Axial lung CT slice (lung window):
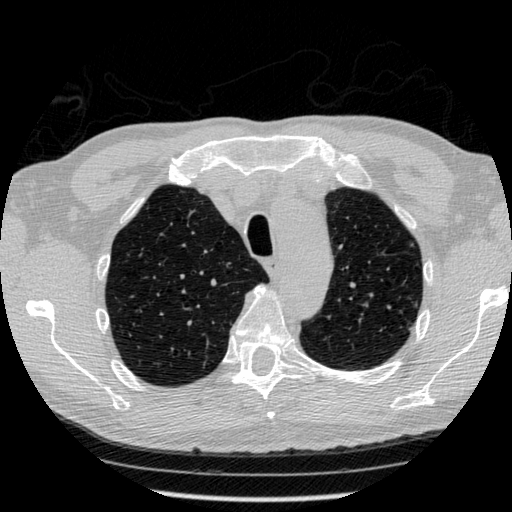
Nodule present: yes
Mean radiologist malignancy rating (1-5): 3